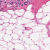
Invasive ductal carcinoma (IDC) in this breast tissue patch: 0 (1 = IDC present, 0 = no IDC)